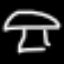
Label: mushroom